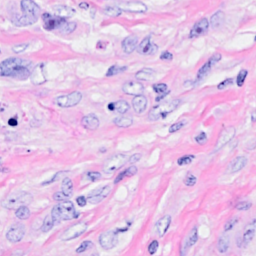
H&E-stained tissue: Breast